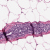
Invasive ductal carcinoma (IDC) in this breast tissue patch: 0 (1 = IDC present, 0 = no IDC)